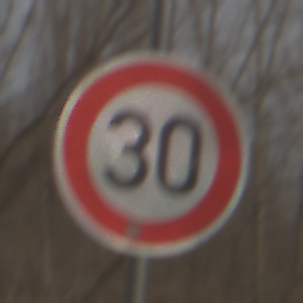
Verkehrszeichen: Geschwindigkeit30
Umgebung: Outdoor, Nature
Tageszeit: MorningAfternoon
Wetter: PartlyCloudy
Licht: Natural
Jahreszeit: Winter
Kontrast: MediumContrast